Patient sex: F
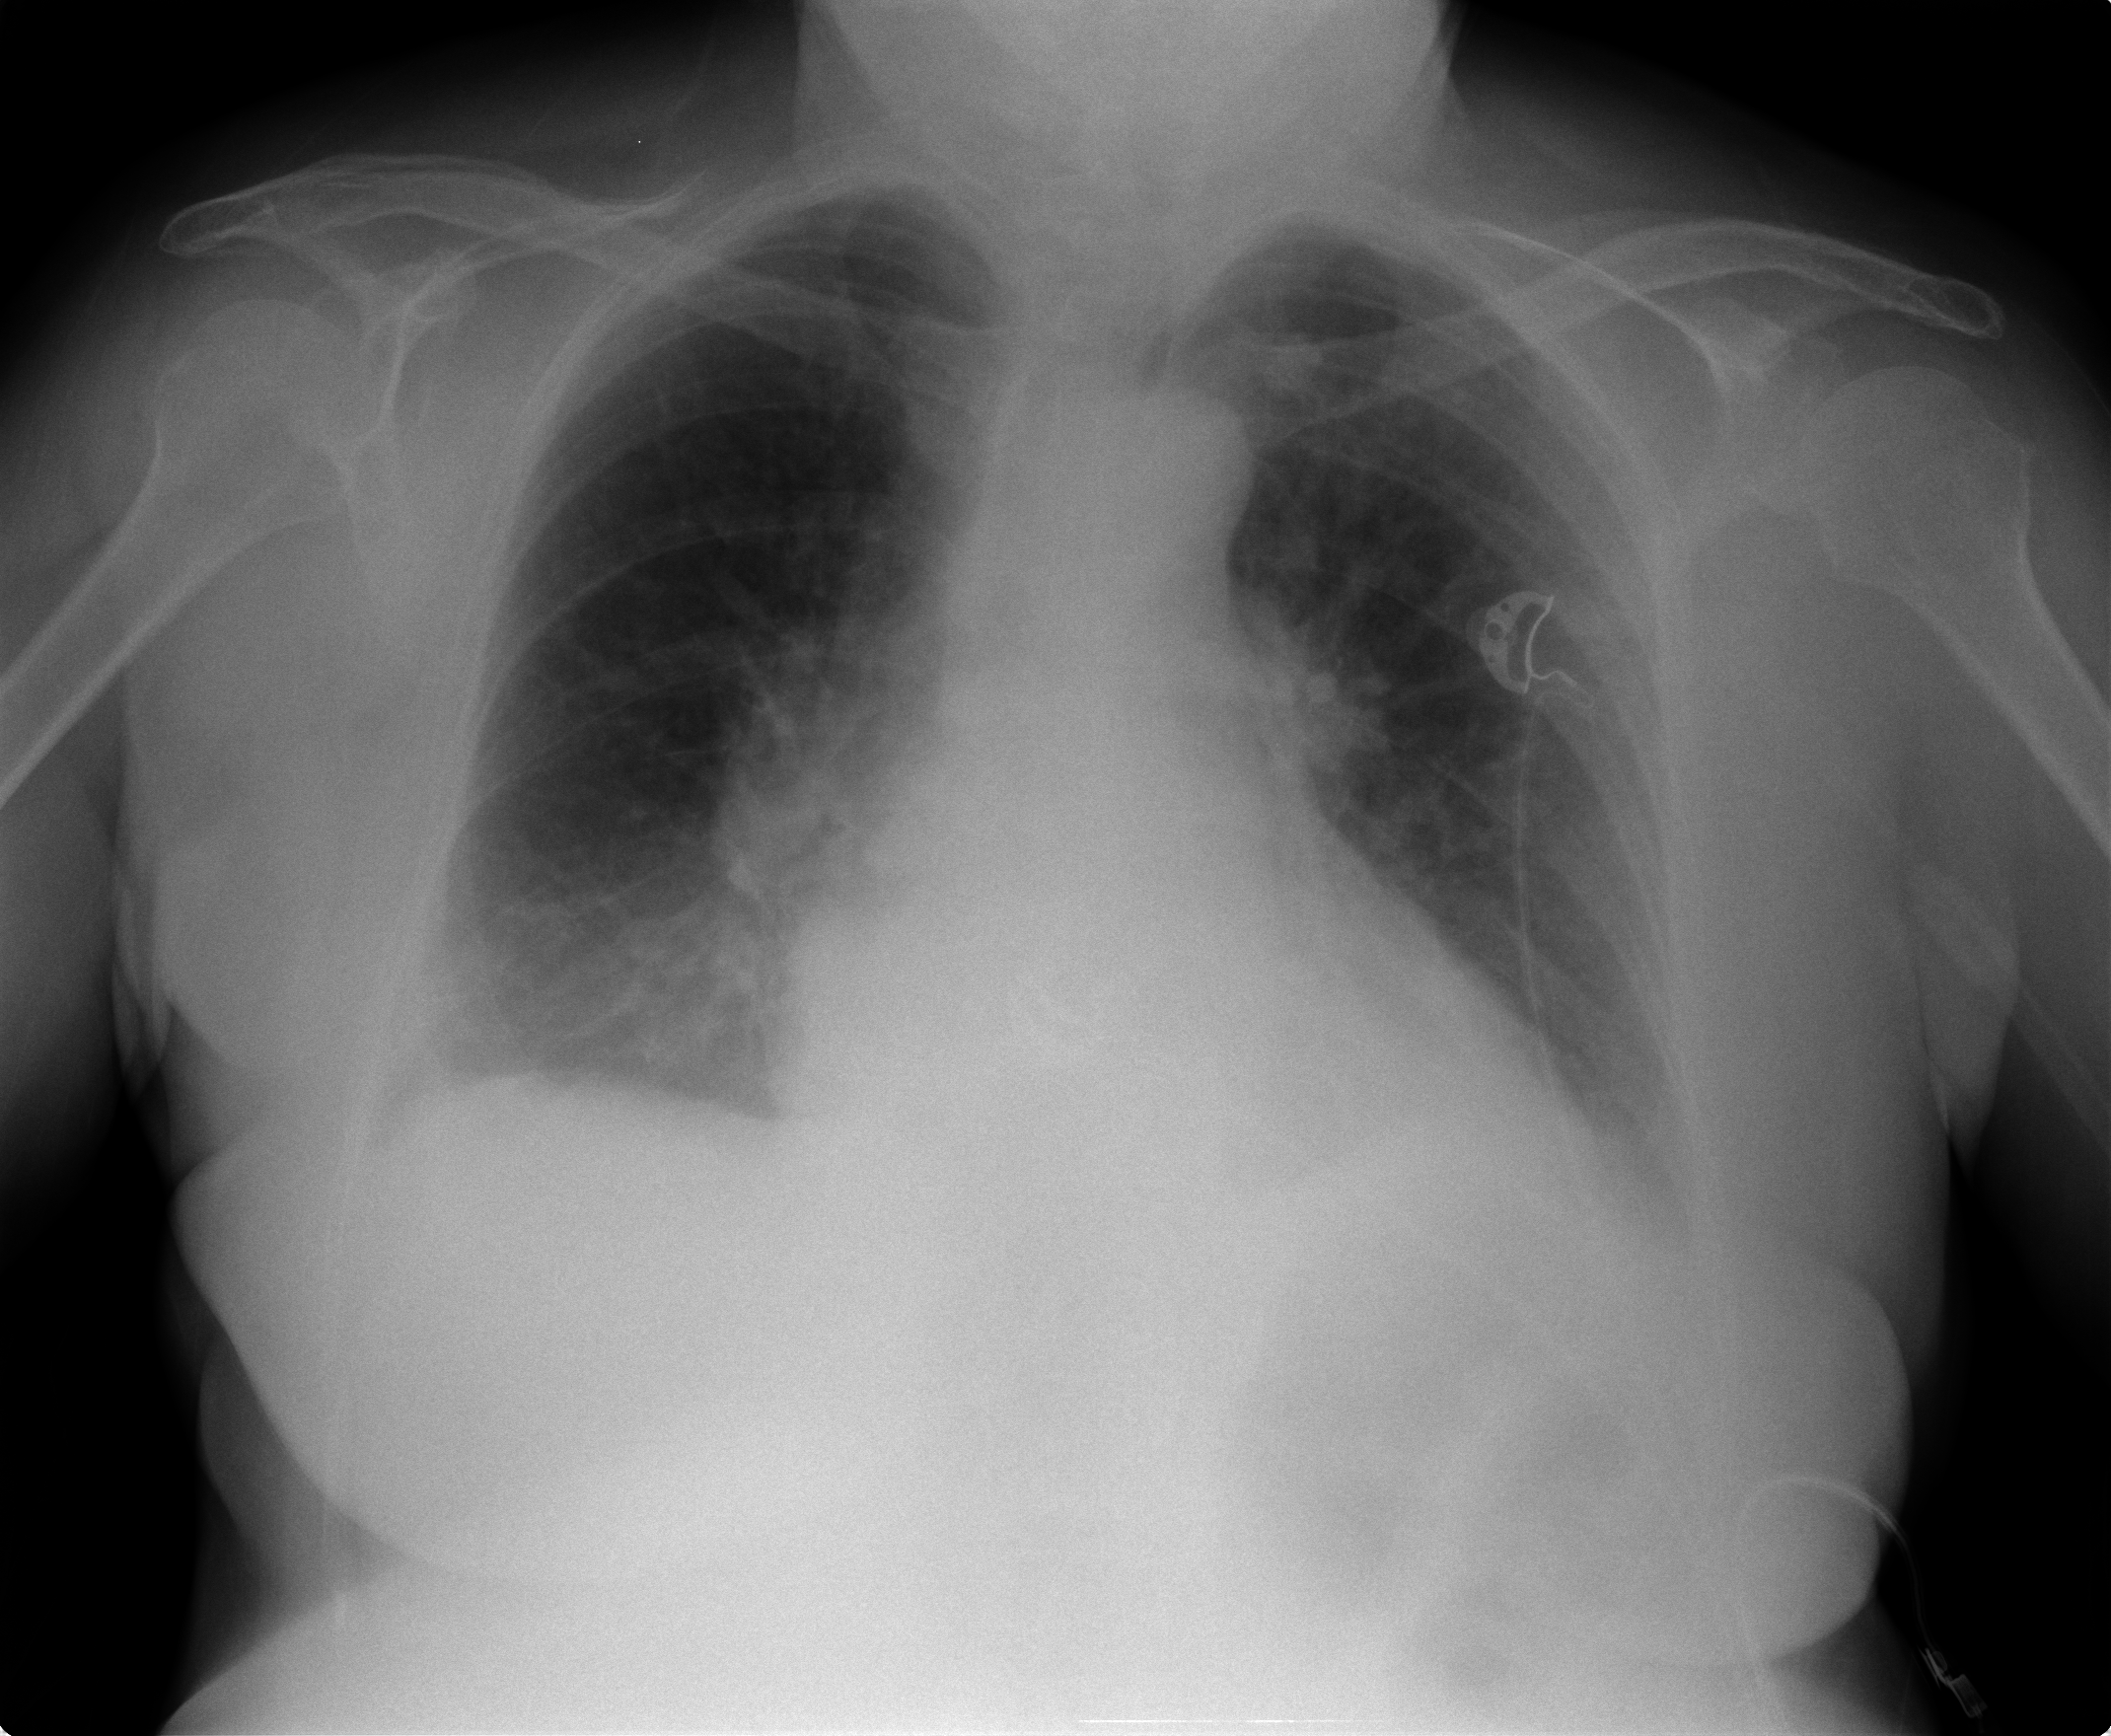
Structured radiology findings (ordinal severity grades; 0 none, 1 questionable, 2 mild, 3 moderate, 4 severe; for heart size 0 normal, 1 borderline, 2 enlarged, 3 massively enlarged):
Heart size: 1
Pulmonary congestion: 2
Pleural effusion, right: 2
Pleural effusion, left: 2
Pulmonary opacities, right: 2
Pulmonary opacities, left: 0
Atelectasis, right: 0
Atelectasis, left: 0